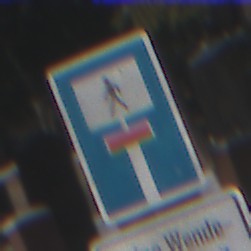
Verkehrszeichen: SackgasseFussgaengerDurchlaessig
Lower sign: HinweisGeaenderteVorfahrtVerkehrsfuehrungVerkehrsregelung3
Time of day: MorningAfternoon
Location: Outdoor (Special)
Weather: Clear
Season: Winter
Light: Natural